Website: slack
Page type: stored-credit-cards
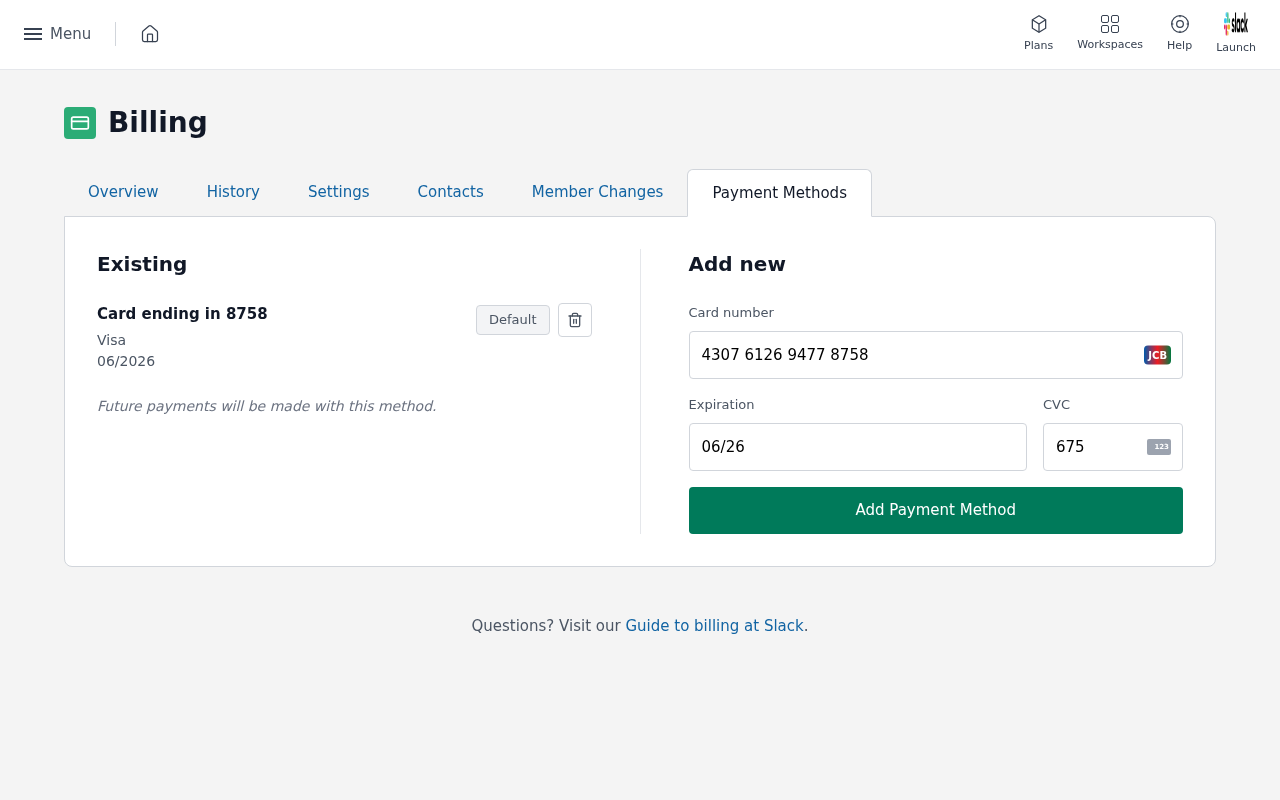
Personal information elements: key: PII_CARD_CVV
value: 675
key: PII_CARD_EXPIRY
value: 06/2026
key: PII_CARD_EXPIRY
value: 06/26
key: PII_CARD_LAST4
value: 8758
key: PII_CARD_NUMBER
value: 4307 6126 9477 8758
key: PII_CARD_TYPE
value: Visa